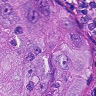
Metastatic tissue present: yes